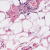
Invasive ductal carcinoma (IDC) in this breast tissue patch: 0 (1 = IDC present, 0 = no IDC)